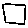
Label: square